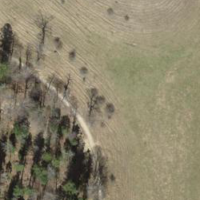
EUNIS habitat code: 24
Species observed at this site:
Prunella vulgaris